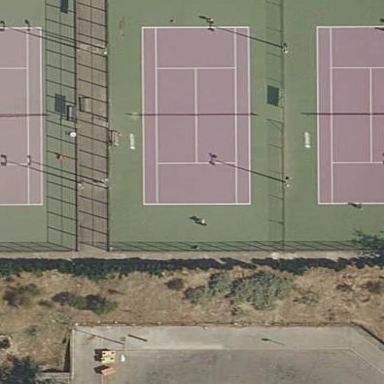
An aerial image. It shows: Tennis court on pitch.